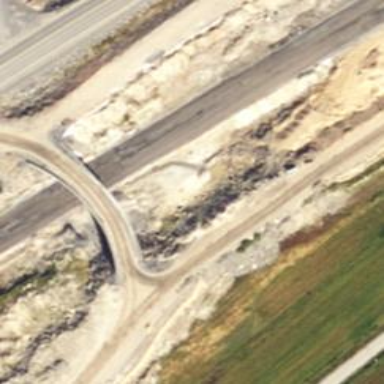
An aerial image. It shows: Asphalt trunk link road.